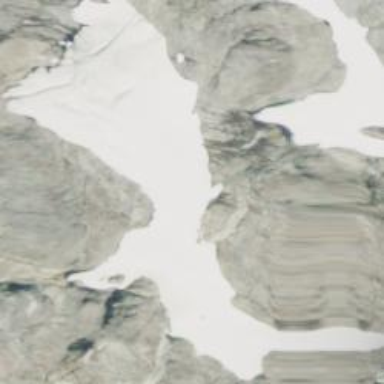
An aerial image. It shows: Majestic glacier in the distance.